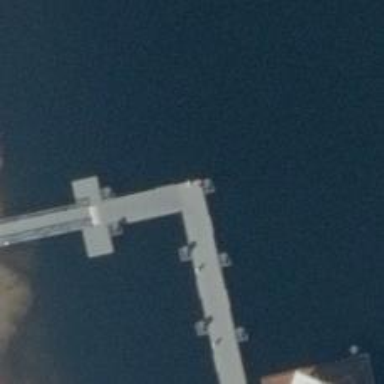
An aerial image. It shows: Metal pier along path.